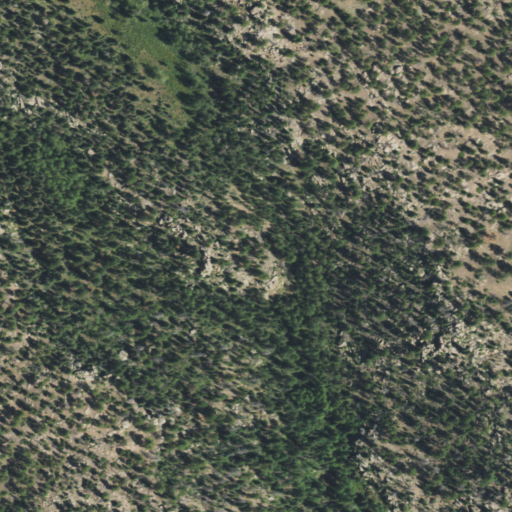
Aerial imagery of valley in Colorado named Piedrosa Canyon containing evergreen forest, deciduous forest, shrub, and woody wetlands